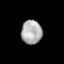
Tissue: lung
Cell type: Others
Senescence score: 0.2096
Nuclear area (px): 485
Mean DAPI intensity: 173.105